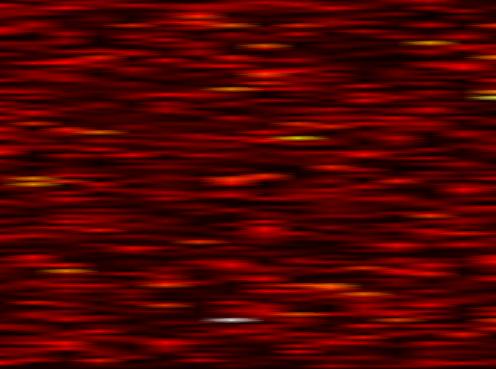
Label: UFMC